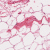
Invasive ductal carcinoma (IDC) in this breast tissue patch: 0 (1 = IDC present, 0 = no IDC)